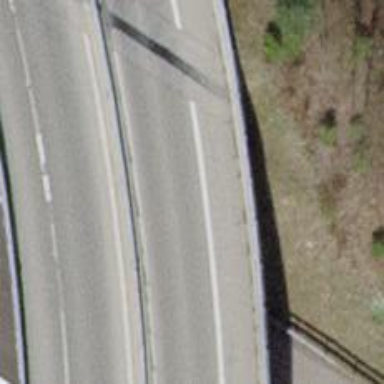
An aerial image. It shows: Bridge with asphalt surface. It is part of motorway link.